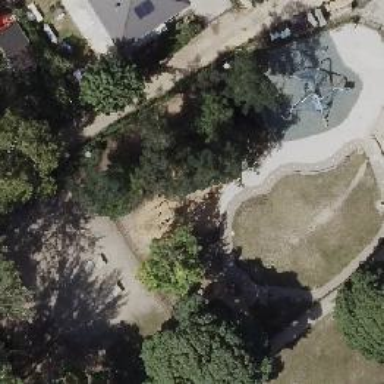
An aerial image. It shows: Playground with swings.